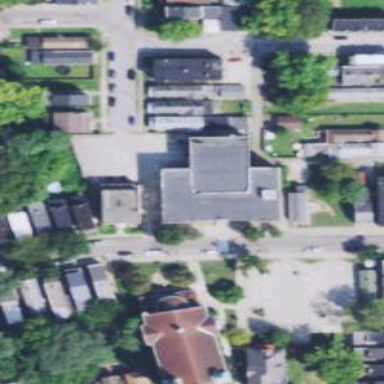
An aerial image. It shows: School.